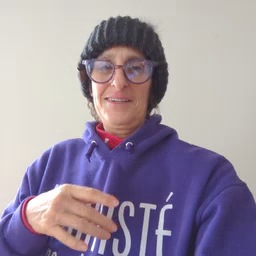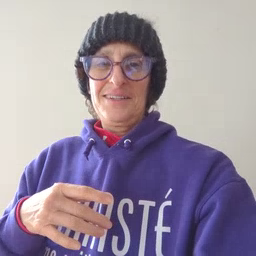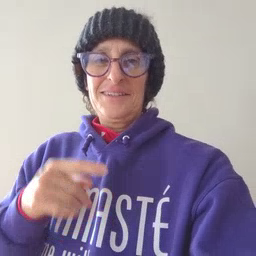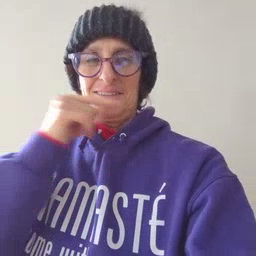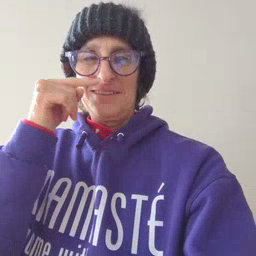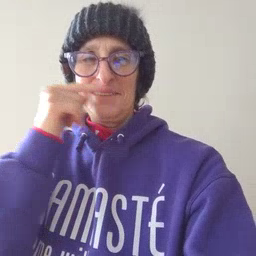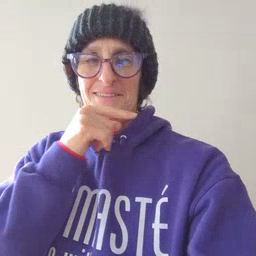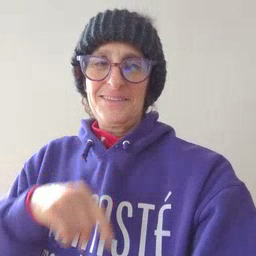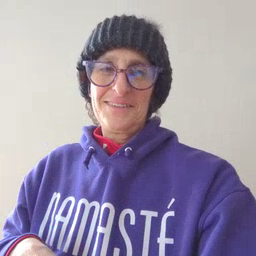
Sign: toothbrush